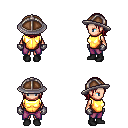
a pixel art fantasy rpg character, female body template, human, light skin, gold chest armor, magenta pants, brunette long bangs hairstyle, chain helm, metal gloves, black shoes, four views (front, back, left, right), 2x2 character sprite sheet, small pixel art, hard edges, no anti-aliasing